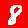
Digit: 8